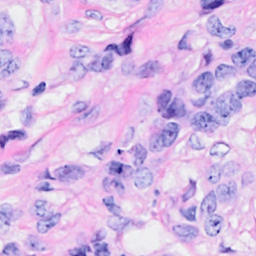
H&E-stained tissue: Breast